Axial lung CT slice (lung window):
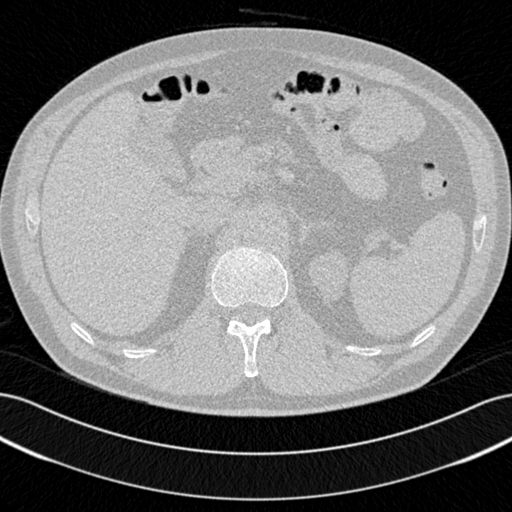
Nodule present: no